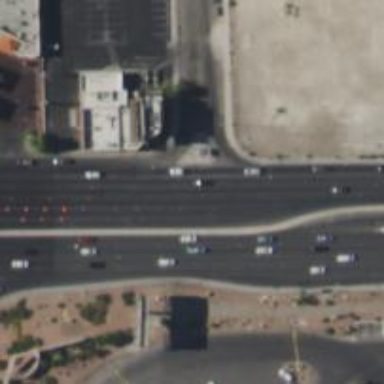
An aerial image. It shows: Primary link road with asphalt surface.